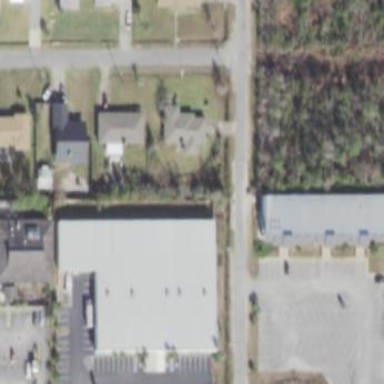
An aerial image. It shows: Building housing furniture shop.